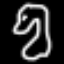
Label: squiggle